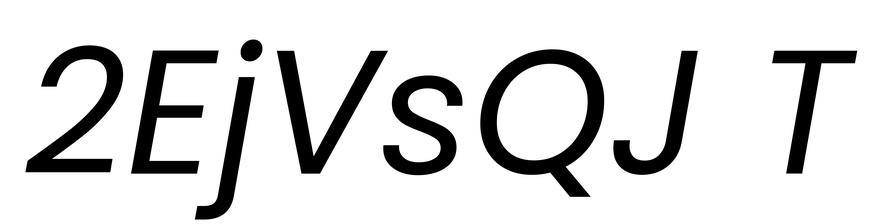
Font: Poppins-Italic